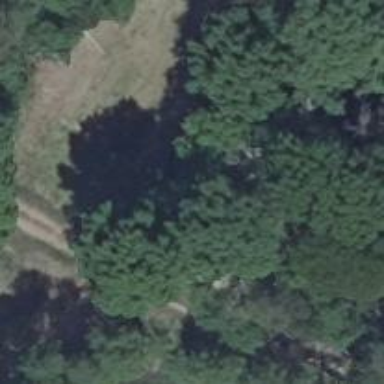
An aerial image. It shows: Hunting stand.